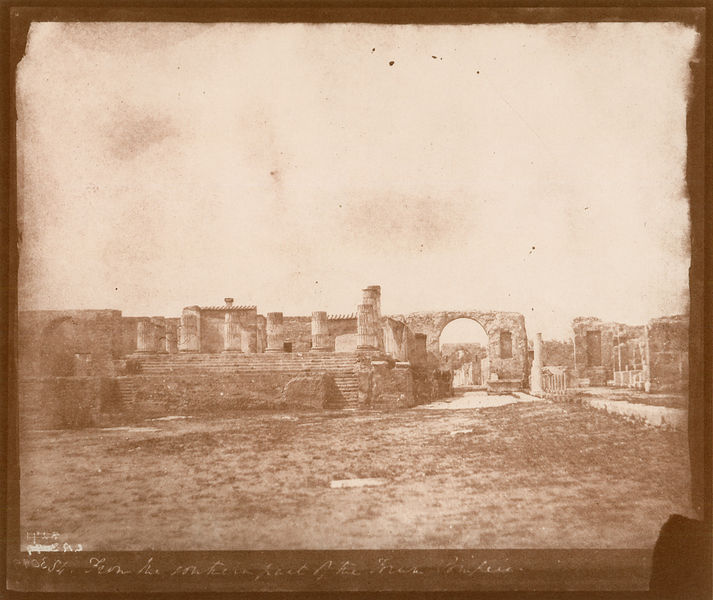
Titel: südlicher Teil des Forums, Pompeji
Künstler: Calvert R. Jones
Schlagwörter: himmel, weiß, landschaft, braun, hintergrund, strasse, säule, säulen, zeichnung, gebäude, weg, wiese, alt, stein, steine, bild, einsam, esel, pferd, schrift, bogen, italien, leer, verlassen, mauer, ziegel, vergilbt, sepia, treppe, tor, foto, fotografie, bögen, ruine, ruinen, rom, ecken, gemäuer, kaputt, mauern, antik, schaft, aufnahme, schäfte, säulenschaft, gebaude